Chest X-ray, AP view. Patient: 40 years old, sex M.
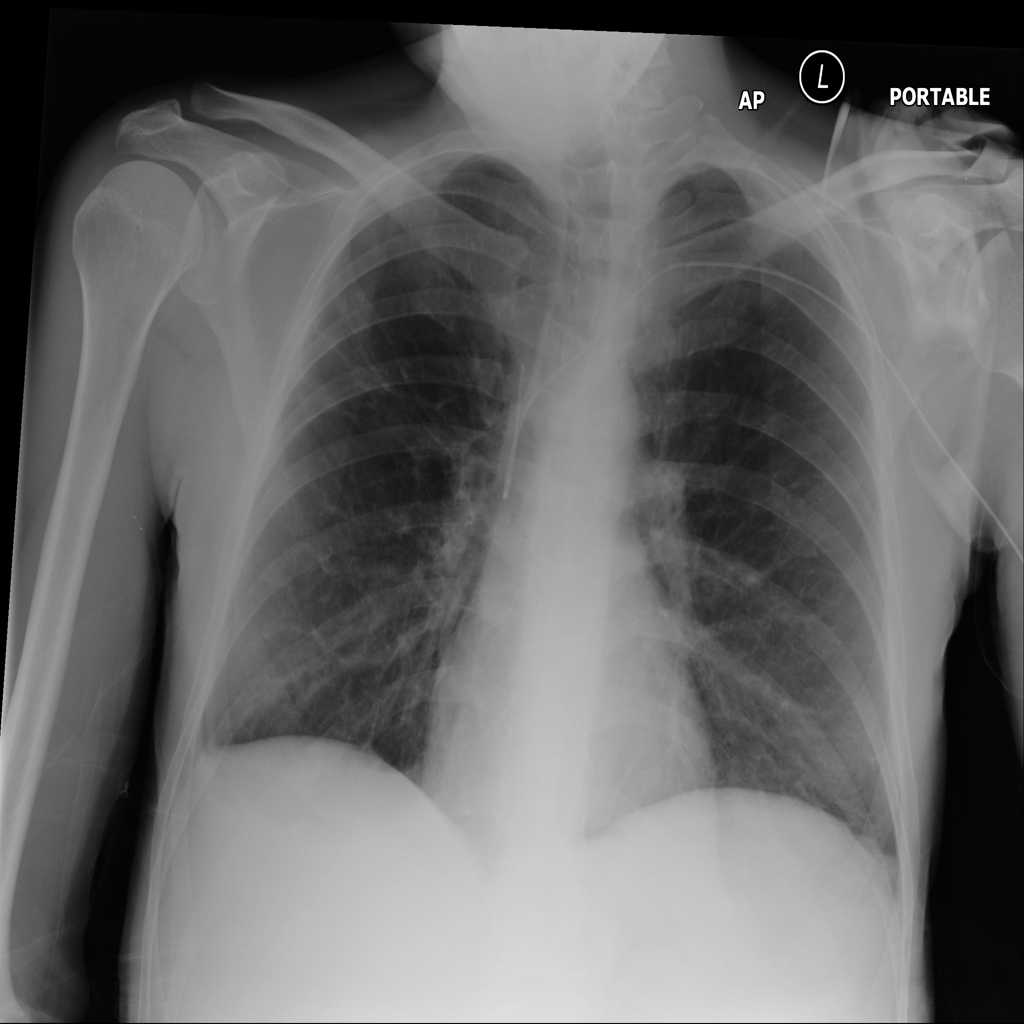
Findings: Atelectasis